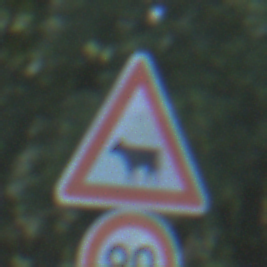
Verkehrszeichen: ViehtriebRechts
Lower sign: Geschwindigkeit80
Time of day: Midday
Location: Outdoor (Nature)
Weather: Clear
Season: Summer
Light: Natural